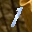
Label: 1